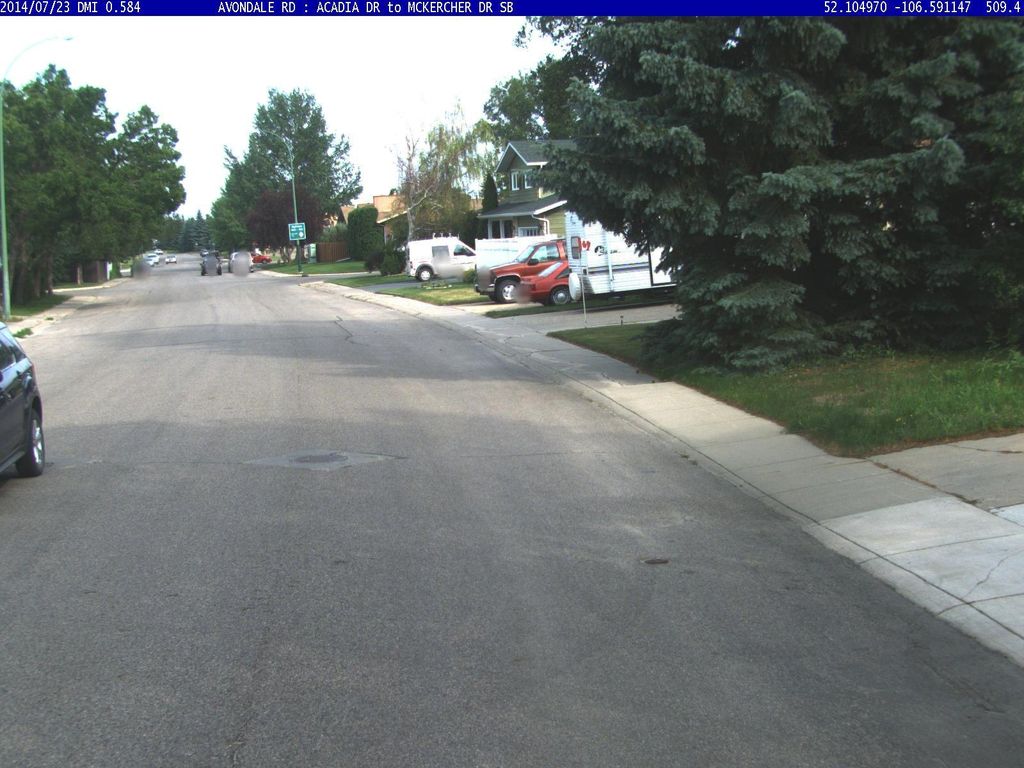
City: saskatoon